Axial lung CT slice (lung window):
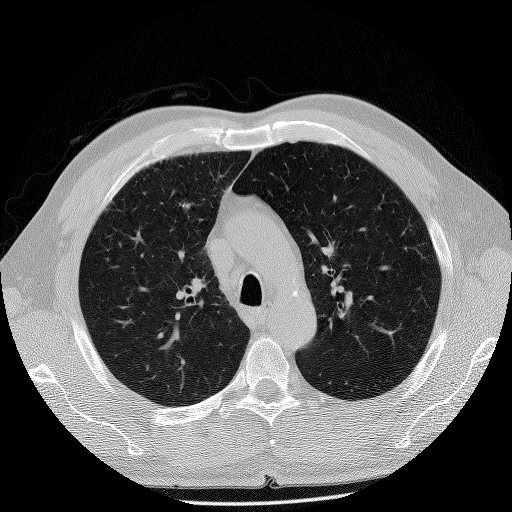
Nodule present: no